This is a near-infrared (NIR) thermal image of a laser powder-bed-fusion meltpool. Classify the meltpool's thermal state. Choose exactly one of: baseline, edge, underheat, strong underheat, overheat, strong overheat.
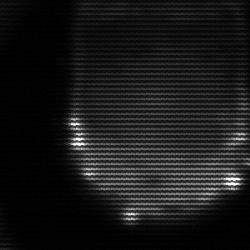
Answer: edge